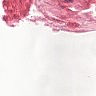
Metastatic tissue present: no